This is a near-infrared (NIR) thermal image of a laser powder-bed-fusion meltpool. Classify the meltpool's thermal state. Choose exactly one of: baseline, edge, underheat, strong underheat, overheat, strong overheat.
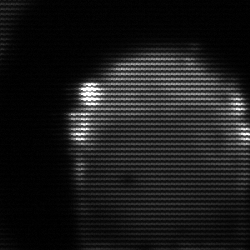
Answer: edge